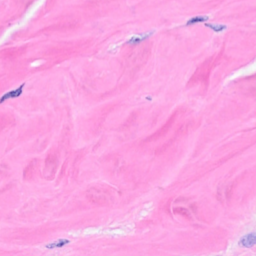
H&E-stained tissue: Breast